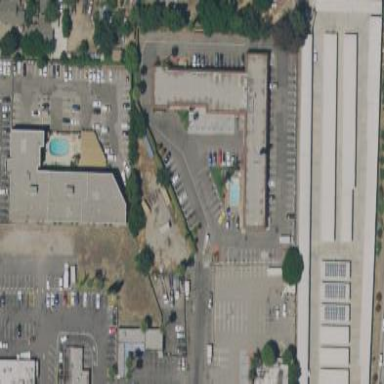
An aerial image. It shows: Motel building classified as hotel under tourism category.